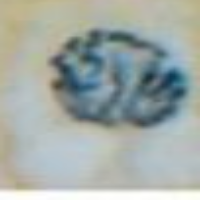
Label: prophase